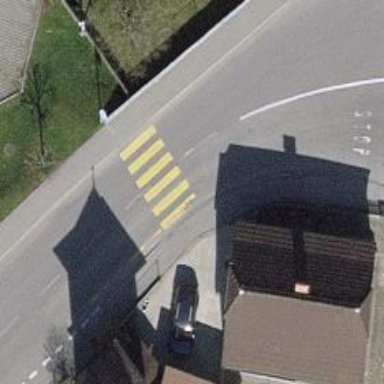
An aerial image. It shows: Zebra crossing on the road.